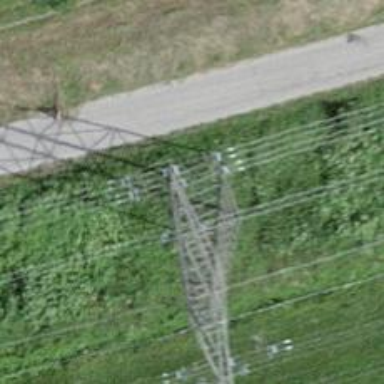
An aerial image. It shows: Towering power structure.